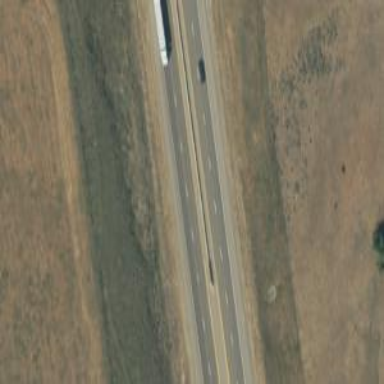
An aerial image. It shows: Asphalt road designated as trunk highway.